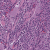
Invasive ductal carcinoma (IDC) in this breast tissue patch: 1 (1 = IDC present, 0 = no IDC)